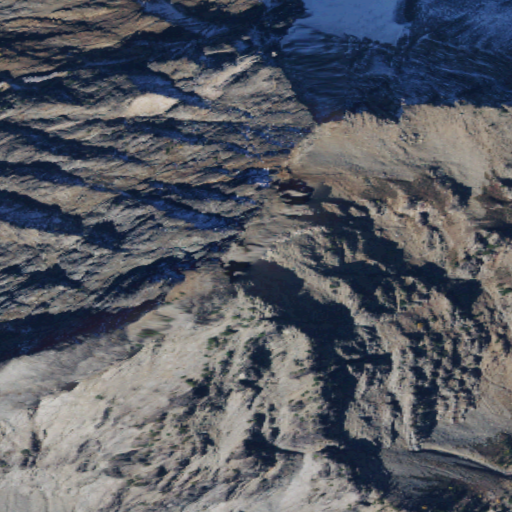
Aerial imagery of mountain in Washington named Lyall Mount containing barren land, grassland, and snow